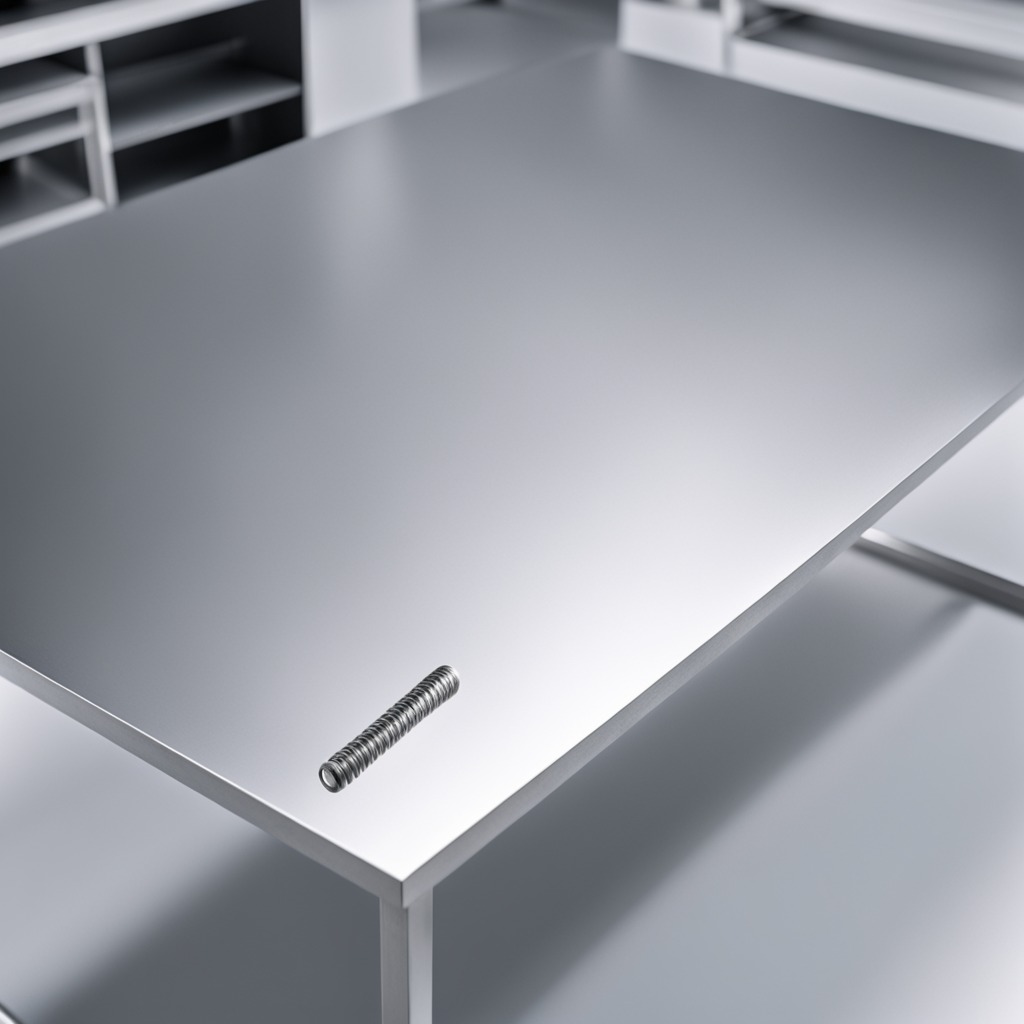
A coiled metal spring is lying on the stainless steel table in a high-end prototyping lab.